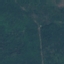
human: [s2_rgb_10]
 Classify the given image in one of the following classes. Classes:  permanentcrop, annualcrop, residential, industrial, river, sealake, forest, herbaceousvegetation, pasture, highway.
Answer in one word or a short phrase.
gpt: Forest